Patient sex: F
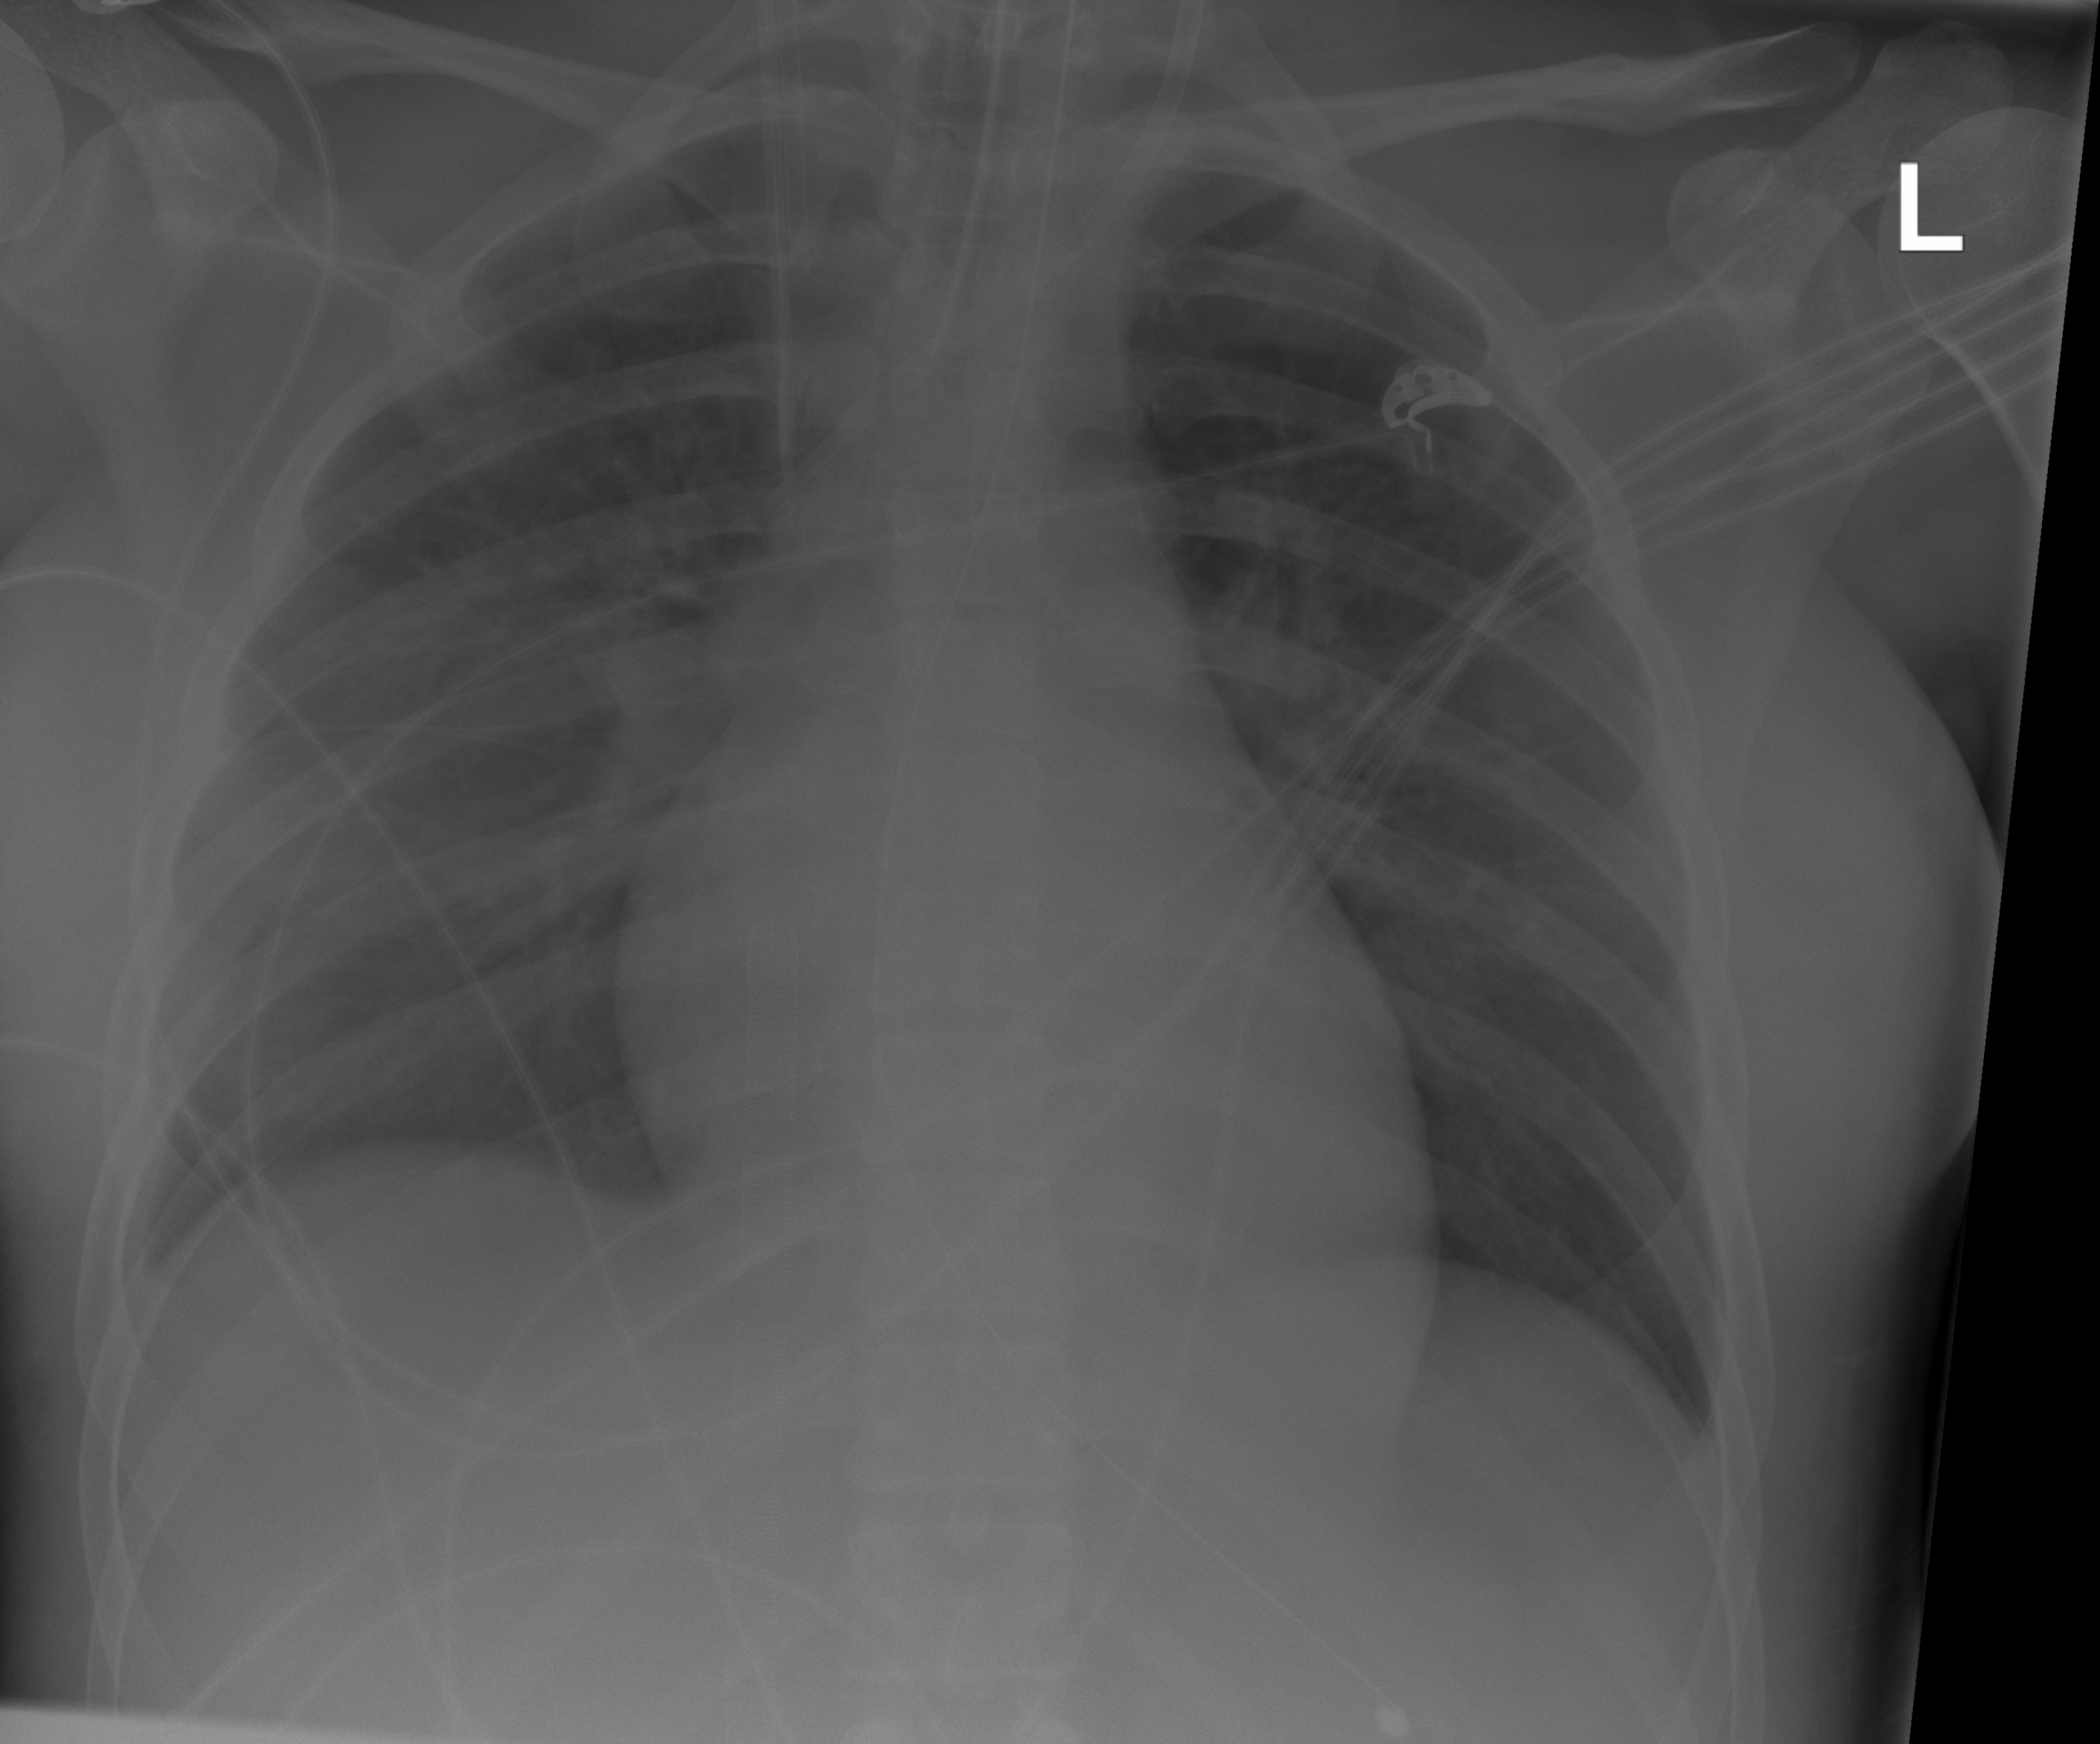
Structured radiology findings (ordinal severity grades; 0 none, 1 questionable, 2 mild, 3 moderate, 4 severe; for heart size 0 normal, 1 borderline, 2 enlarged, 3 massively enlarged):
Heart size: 0
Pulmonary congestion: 0
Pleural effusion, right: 1
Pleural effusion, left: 0
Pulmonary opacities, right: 2
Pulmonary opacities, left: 0
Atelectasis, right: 2
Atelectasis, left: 0